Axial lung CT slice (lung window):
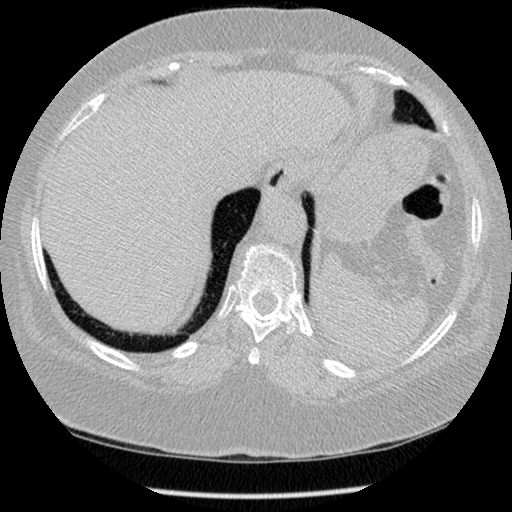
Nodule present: no